Question: This is my 'Chart control Graph':

I want to remove axis black lines from the left side and add blue line as a frame for all the graph like at the button.
I have search for all the properties and try to change color but the default color still remained
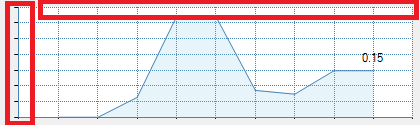
Answer: if you want to customize a chart you could draw your own dynamically:
Example in VB.net:
'''
Const GraphHeight As Integer = 100
Const GraphWidth As Integer = 200
Dim cIMG As New Bitmap(GraphWidth, GraphHeight)
Dim G As Graphics = Graphics.FromImage(cIMG)
Dim red As Integer = 0
Dim pnts(4) As Point
pnts(0) = New Point(0, GraphHeight - 0)
pnts(1) = New Point(50, GraphHeight - 80)
pnts(2) = New Point(100, GraphHeight - 50)
pnts(3) = New Point(150, GraphHeight - 40)
pnts(4) = New Point(200, GraphHeight - 20)
G.DrawLines(Pens.Blue, pnts)
PictureBox1.Image = cIMG
'''
Example in C#:
'''
const int GraphHeight = 100;
const int GraphWidth = 200;
Bitmap cIMG = new Bitmap(GraphWidth, GraphHeight);
Graphics G = Graphics.FromImage(cIMG);
int red = 0;
Point[] pnts = new Point[5];
pnts(0) = new Point(0, GraphHeight - 0);
pnts(1) = new Point(50, GraphHeight - 80);
pnts(2) = new Point(100, GraphHeight - 50);
pnts(3) = new Point(150, GraphHeight - 40);
pnts(4) = new Point(200, GraphHeight - 20);
G.DrawLines(Pens.Blue, pnts);
PictureBox1.Image = cIMG;
'''
you could use a loop to draw the grid
<URL>